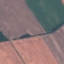
Land use / land cover: AnnualCrop